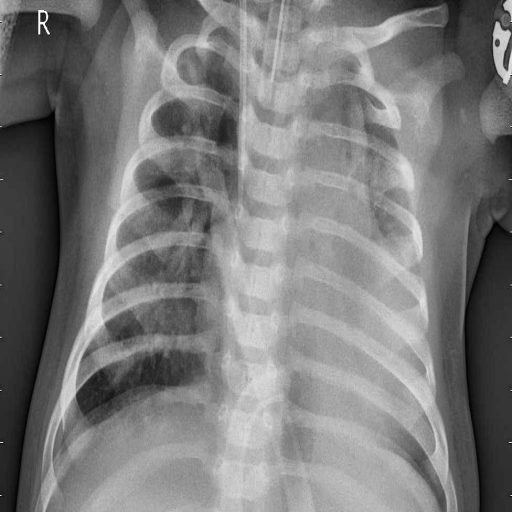
Finding: PNEUMONIA